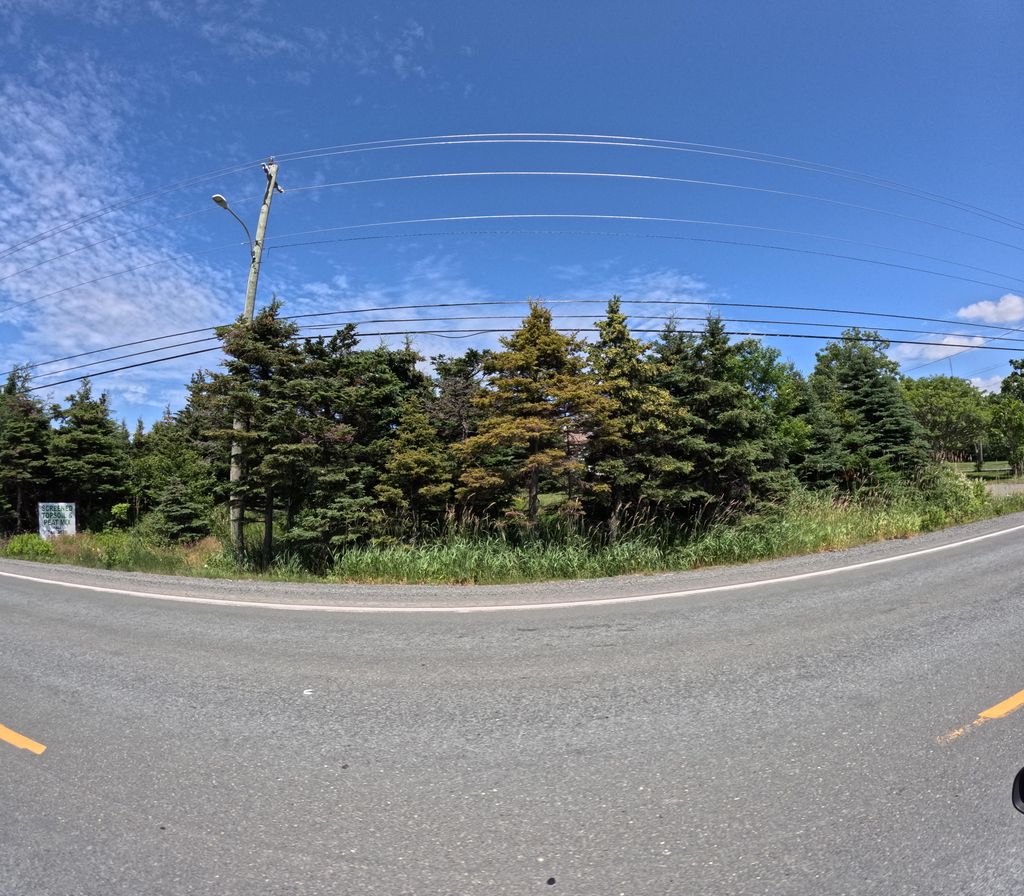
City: st_johns